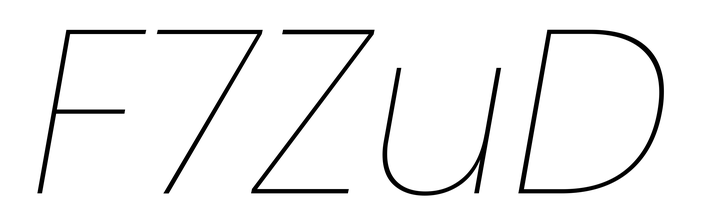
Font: Poppins-ThinItalic